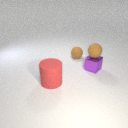
small purple metal cube behind large red rubber cylinder